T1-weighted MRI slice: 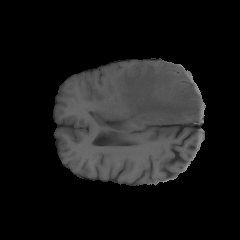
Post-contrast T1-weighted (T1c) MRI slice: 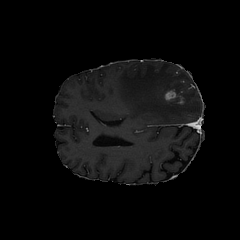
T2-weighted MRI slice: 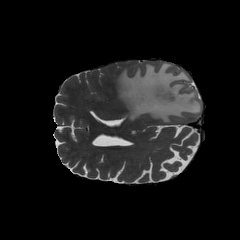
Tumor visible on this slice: yes